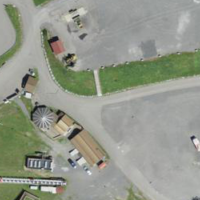
EUNIS habitat code: 55
Species observed at this site:
Colias croceus